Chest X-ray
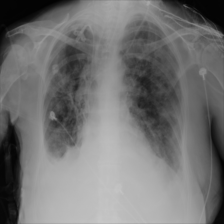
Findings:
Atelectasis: negative
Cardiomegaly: negative
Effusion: negative
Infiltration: negative
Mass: negative
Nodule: negative
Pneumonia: negative
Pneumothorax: negative
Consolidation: negative
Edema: negative
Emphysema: negative
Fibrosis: positive
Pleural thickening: negative
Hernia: negative